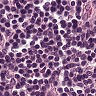
Metastatic tissue present: no